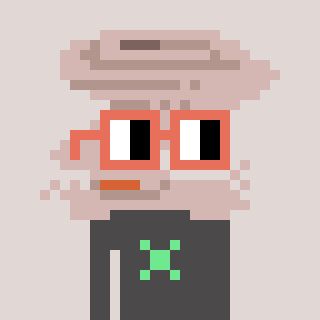
a pixel art character with square orange glasses, a tornado-shaped head and a grayscale-colored body on a warm background